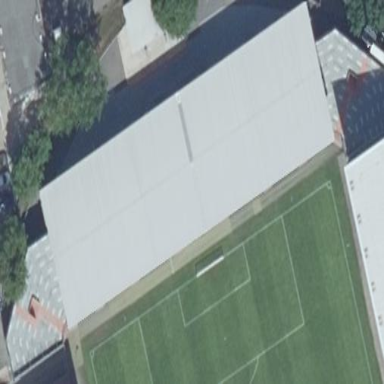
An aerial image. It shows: Grandstand building with flat roof.